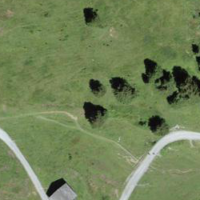
EUNIS habitat code: 23
Species observed at this site:
Veronica serpyllifolia